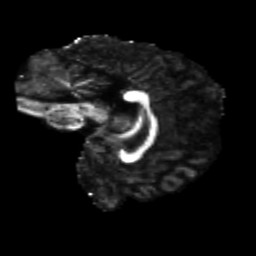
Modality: FA
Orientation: sagittal
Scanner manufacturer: siemens
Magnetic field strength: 3 T
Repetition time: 4.16 s
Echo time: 0.0806 s